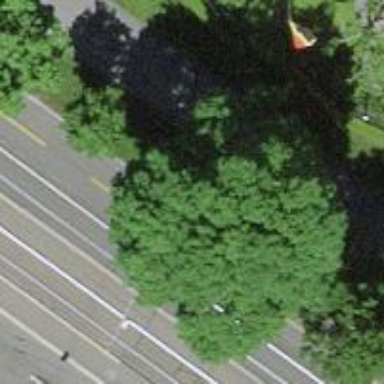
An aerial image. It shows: Tree-lined avenue.